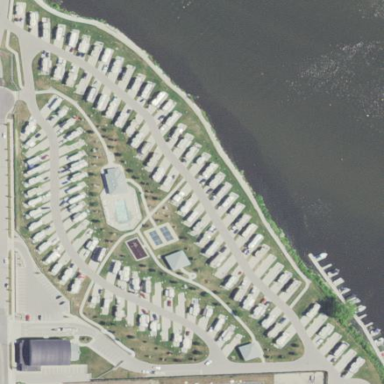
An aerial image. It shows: Caravan site with sanitary dump station.